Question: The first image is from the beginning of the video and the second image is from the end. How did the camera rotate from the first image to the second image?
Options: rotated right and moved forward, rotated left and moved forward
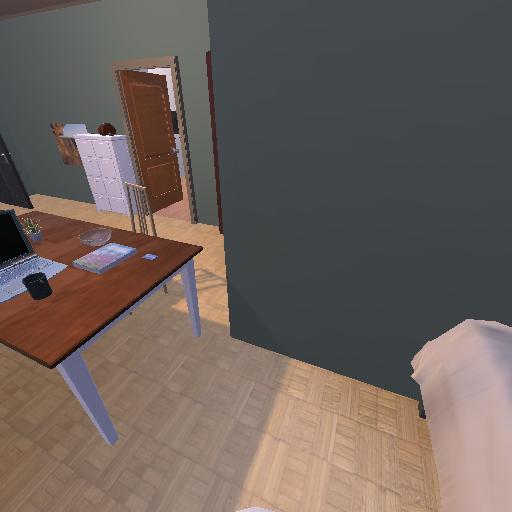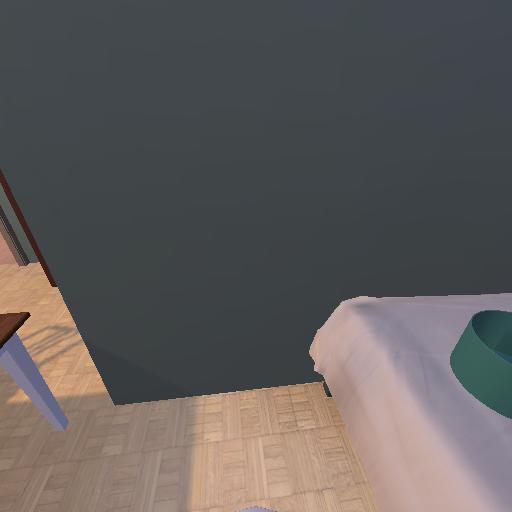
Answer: rotated right and moved forward